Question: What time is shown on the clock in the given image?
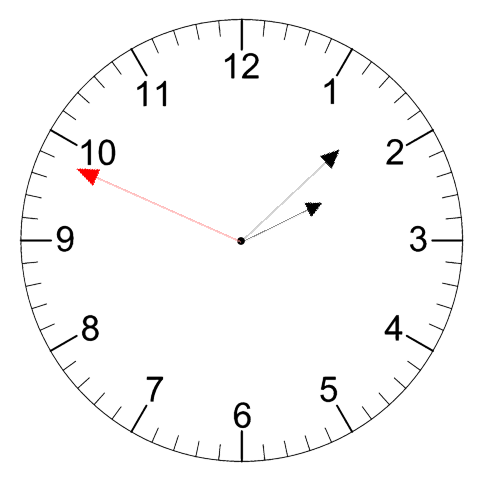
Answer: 02:07:49